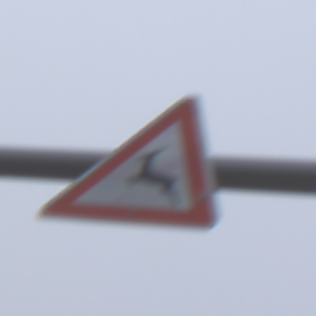
Verkehrszeichen: WildwechselRechts
Umgebung: Outdoor, RoadRail
Tageszeit: MorningAfternoon
Wetter: Overcast
Licht: Natural
Jahreszeit: NotSpecified
Kontrast: LowContrast